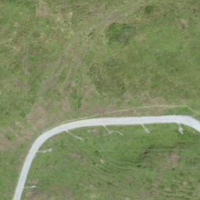
EUNIS habitat code: 23
Species observed at this site:
Rumex alpinus